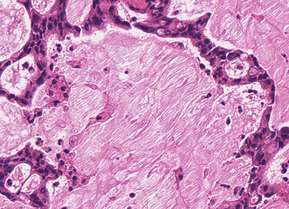
Tumor epithelial tissue: yes
Tumor-associated stroma tissue: no
Normal tissue: no